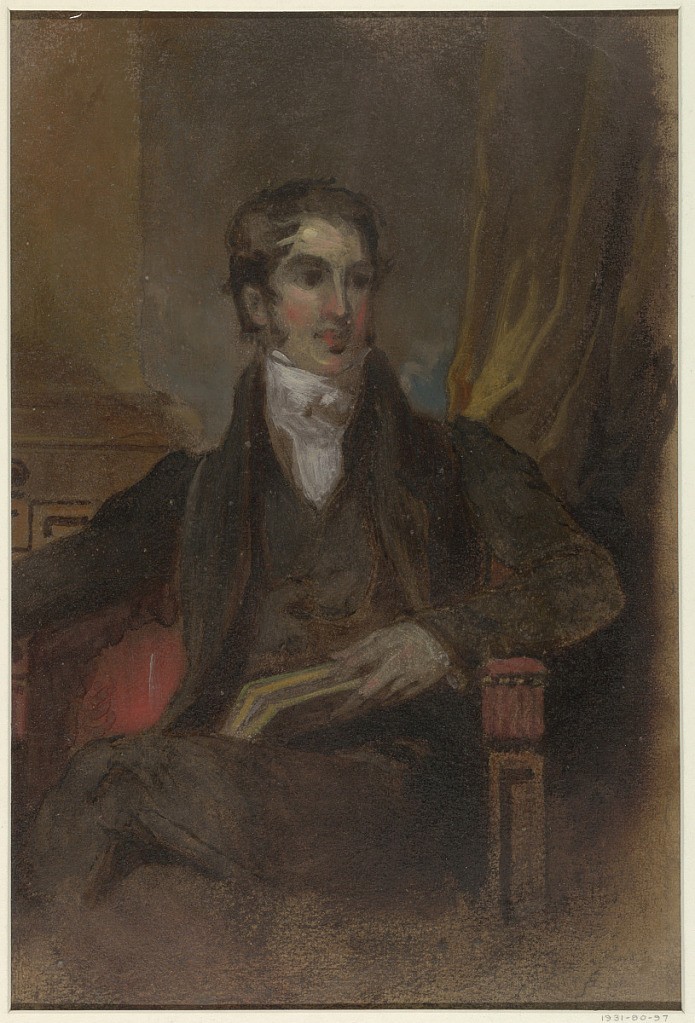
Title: Study for "Portrait of James Cornell Biddle," Museum of Fine Arts, Houston, TX
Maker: Thomas Sully, 1783 – 1872
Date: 1841
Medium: Brush and oil paint on paperboard
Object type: Drawing
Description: Three-quarter length portrait of a male figure, seated in an armchair, facing the spectator. A book is held in his left hand, a finger in the volume, marking a place.